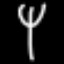
Label: fork